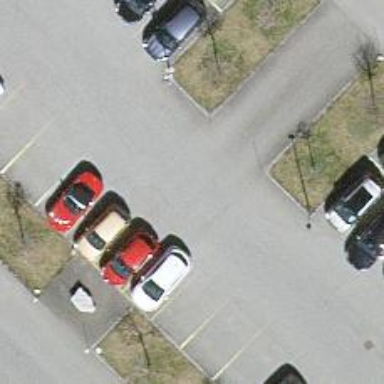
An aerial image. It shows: Road serving as parking aisle.